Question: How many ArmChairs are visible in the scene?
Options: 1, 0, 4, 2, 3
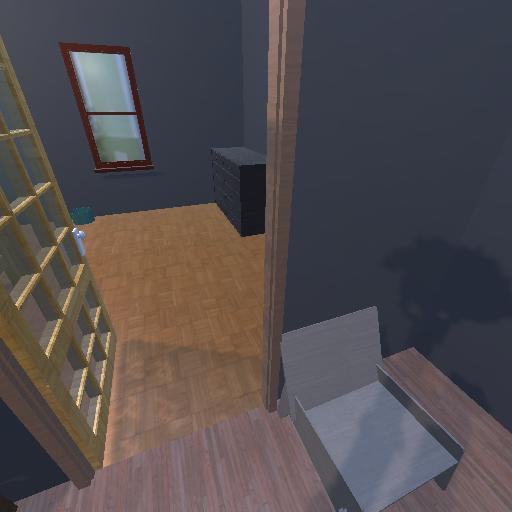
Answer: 1